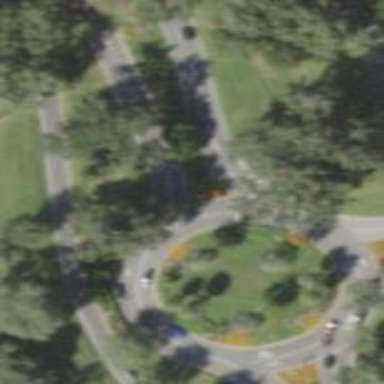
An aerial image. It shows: Secondary road around roundabout.